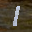
Label: 1